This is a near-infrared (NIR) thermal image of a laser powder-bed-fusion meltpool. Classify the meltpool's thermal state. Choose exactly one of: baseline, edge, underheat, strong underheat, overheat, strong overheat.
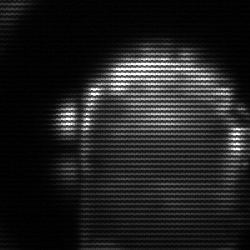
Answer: baseline